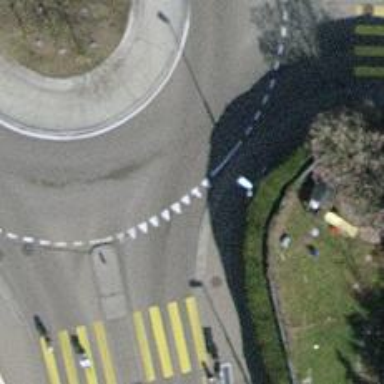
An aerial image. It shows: Asphalt sidewalk.